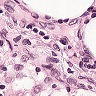
Metastatic tissue present: no